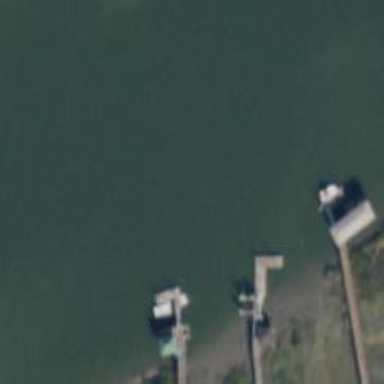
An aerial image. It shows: Man-made pier.